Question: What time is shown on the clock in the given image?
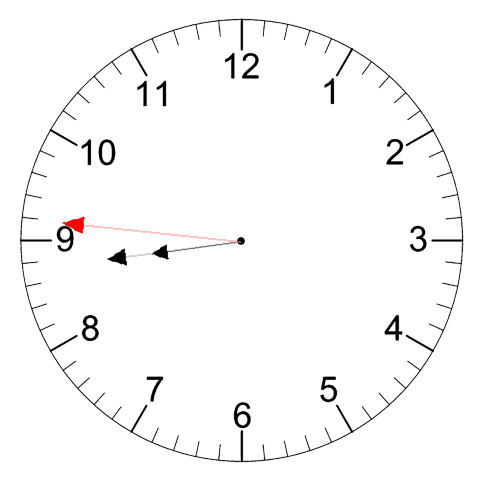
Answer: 08:43:46